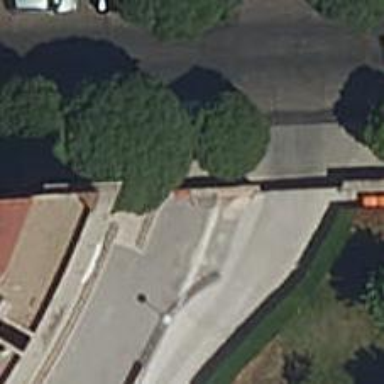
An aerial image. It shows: Gate.